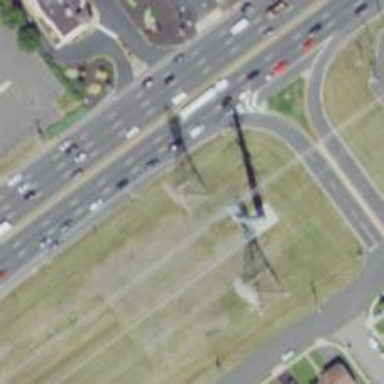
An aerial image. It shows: Lattice structure tower used for power transmission.